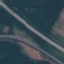
Land use / land cover: Highway